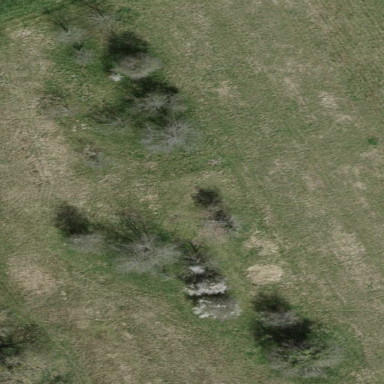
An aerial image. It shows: Orchard.